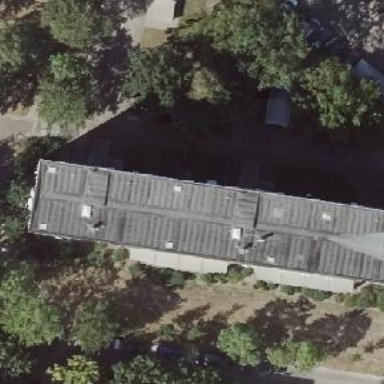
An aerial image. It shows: Apartment building with flat roof.